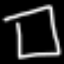
Label: square